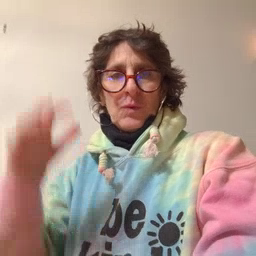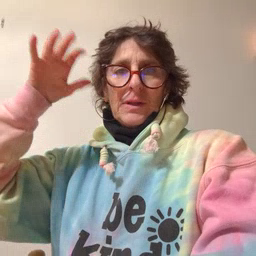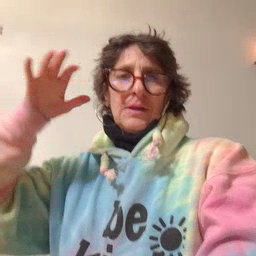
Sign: rain